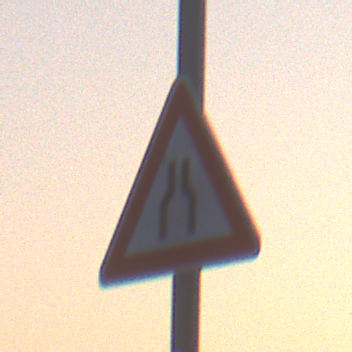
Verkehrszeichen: VerengteFahrbahn
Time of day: SunriseSunset
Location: Outdoor (Urban)
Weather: Clear
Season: NotSpecified
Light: Natural